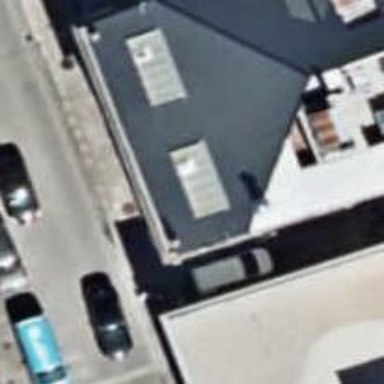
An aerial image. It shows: Building with surveillance equipment installed.